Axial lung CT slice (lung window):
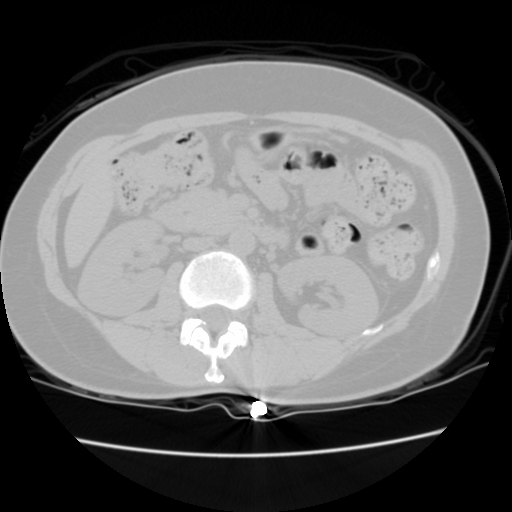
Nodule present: no